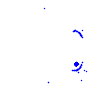
Particle: electron